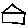
Label: house